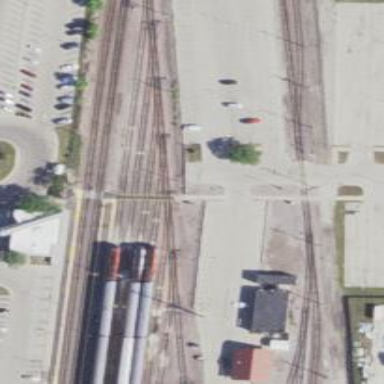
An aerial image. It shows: Railway crossing.